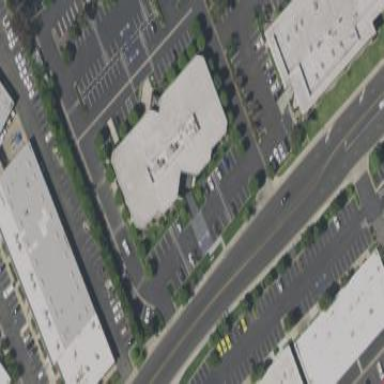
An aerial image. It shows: Commercial building.